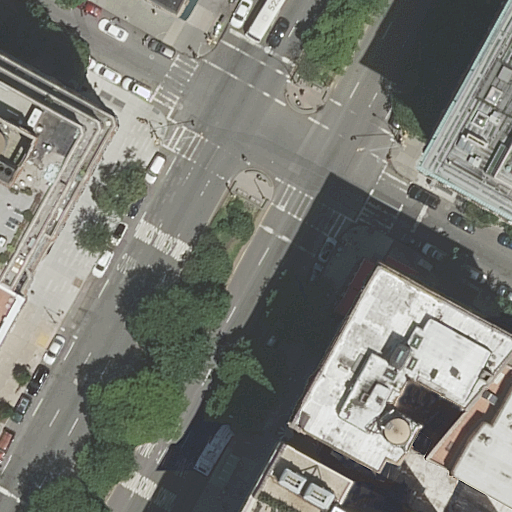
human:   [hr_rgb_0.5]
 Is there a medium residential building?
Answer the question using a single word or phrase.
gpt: no

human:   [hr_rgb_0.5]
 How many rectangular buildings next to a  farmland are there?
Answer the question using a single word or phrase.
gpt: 0

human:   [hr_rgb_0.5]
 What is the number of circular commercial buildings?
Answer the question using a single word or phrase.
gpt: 0

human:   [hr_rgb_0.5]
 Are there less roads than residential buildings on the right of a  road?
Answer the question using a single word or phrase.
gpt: yes

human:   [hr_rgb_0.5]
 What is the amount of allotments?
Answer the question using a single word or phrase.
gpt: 0

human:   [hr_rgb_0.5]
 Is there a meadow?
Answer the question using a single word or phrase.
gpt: no

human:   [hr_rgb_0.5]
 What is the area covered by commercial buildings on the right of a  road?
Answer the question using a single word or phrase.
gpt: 0m2

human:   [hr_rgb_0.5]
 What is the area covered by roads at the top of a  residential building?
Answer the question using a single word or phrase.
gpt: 0m2

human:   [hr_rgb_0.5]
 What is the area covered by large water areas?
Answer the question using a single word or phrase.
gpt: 0m2

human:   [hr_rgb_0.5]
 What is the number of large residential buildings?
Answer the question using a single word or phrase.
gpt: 4

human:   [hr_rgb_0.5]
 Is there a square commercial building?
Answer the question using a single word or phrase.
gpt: no

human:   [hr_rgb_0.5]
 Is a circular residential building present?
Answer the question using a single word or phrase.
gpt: no

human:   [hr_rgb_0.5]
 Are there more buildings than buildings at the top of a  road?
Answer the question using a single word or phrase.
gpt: yes

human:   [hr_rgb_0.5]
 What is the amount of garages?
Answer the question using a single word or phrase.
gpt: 0

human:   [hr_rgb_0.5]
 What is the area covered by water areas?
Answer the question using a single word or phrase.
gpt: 0m2

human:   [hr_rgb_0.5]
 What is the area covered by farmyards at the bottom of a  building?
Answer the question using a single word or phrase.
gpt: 0m2

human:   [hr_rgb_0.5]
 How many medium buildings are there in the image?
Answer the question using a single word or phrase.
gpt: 0

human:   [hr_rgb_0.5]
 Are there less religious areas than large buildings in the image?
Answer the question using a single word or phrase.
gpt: yes

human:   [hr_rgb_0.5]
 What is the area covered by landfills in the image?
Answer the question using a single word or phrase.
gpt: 0m2

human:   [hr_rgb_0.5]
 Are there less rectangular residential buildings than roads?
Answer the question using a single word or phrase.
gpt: no

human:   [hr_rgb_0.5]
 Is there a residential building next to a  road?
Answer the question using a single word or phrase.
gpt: yes

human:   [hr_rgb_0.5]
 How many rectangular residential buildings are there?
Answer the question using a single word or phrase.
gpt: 3

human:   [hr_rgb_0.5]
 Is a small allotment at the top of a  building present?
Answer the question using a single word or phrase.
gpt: no

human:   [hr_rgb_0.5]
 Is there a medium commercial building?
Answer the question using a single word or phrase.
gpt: no

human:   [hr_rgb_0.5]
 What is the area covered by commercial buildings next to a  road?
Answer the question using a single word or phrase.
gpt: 0m2

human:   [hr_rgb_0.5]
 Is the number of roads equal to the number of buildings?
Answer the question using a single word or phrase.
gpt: no

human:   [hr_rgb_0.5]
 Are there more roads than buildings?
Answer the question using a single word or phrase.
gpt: no

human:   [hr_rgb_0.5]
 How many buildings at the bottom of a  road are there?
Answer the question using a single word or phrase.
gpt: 4

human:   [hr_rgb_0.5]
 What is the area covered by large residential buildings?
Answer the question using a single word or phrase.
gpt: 5994m2

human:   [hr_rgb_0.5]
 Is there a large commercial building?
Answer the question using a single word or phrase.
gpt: no

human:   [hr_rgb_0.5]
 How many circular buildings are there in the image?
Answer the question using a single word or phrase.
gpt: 0

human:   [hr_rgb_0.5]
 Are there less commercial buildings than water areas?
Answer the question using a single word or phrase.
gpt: no

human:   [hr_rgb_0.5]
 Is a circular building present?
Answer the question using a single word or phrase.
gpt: no

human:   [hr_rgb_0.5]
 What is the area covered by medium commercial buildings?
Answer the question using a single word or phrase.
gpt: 0m2

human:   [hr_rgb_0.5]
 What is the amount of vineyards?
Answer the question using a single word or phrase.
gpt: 0

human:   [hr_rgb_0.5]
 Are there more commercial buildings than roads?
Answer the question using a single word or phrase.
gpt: no